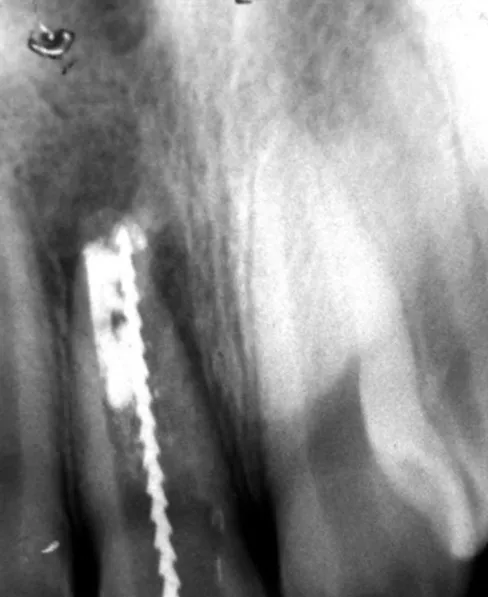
IOPA showing calcium hydroxide removed from canal after a week.
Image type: radiology (x_ray)